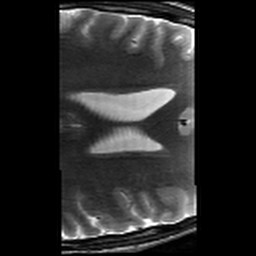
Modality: T2w
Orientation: axial
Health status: healthy
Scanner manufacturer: siemens
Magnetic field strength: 3 T
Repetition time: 8.02 s
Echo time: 0.08 s